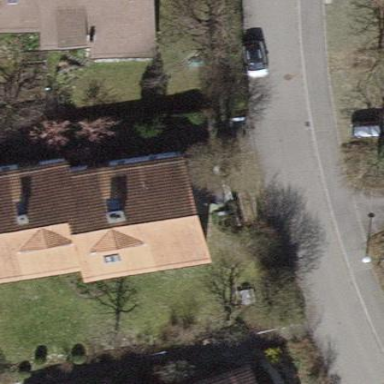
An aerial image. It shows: Building with tiled roof.